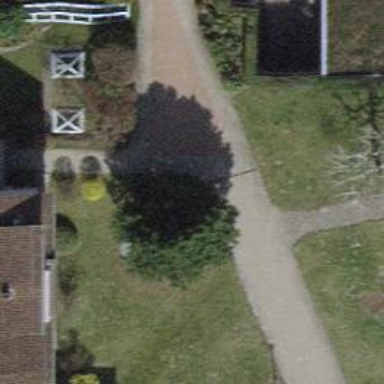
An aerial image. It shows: Footway made of paving stones.